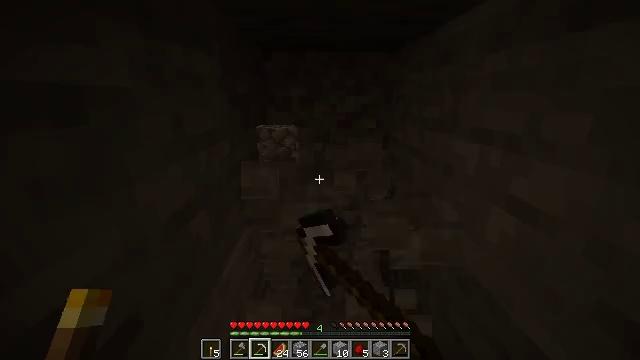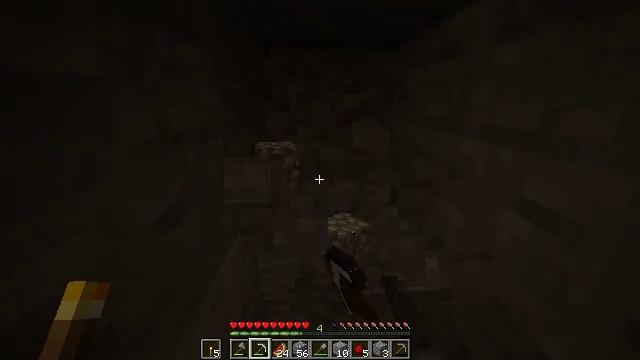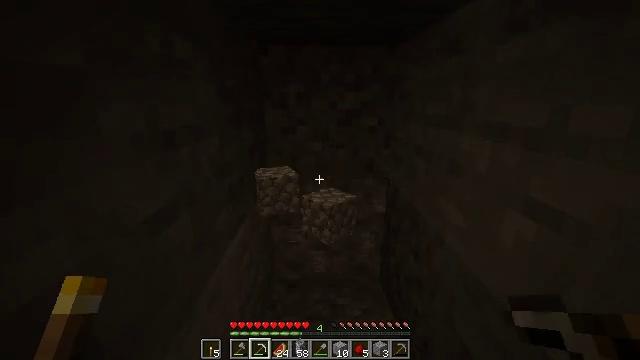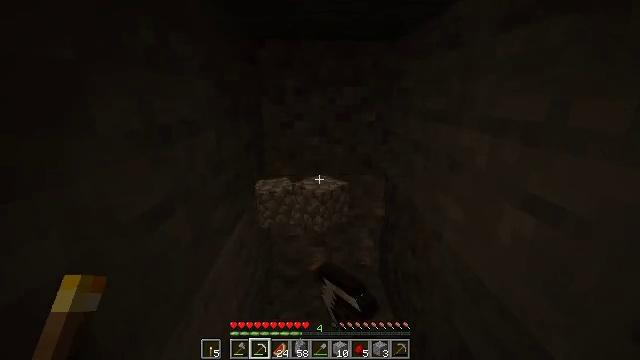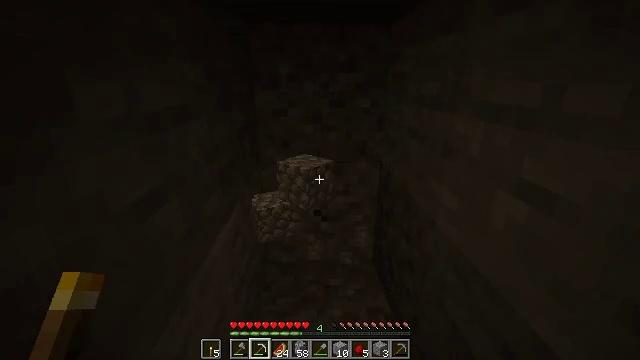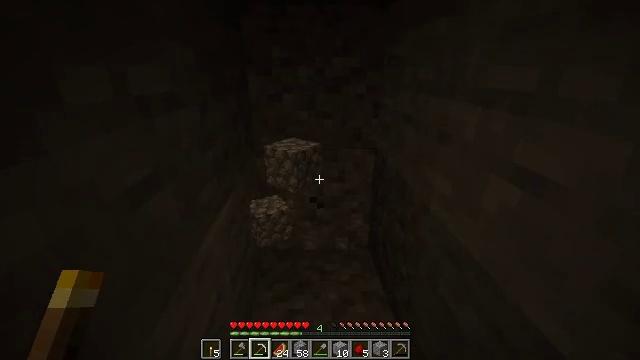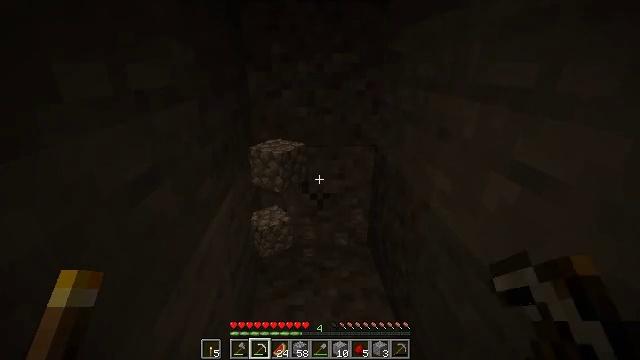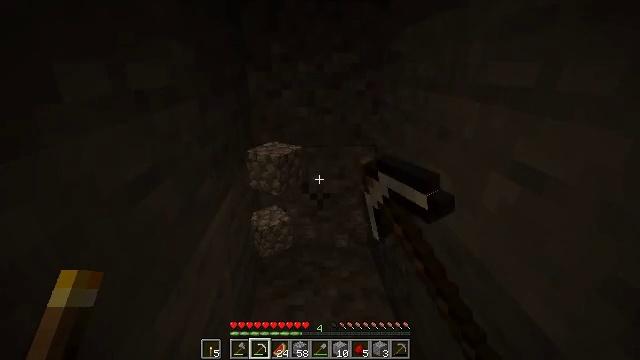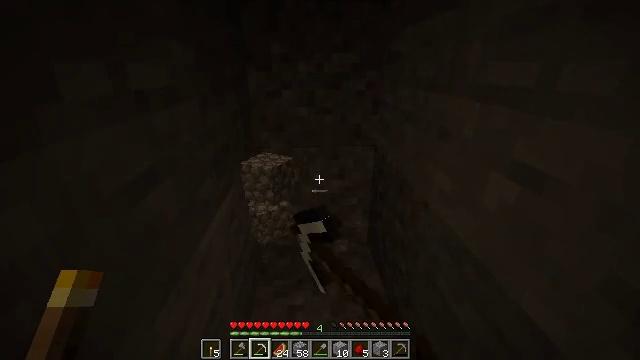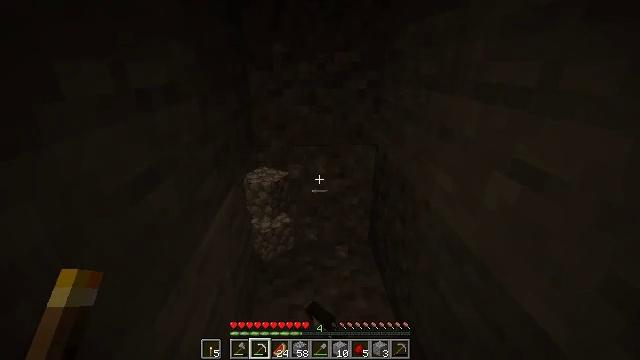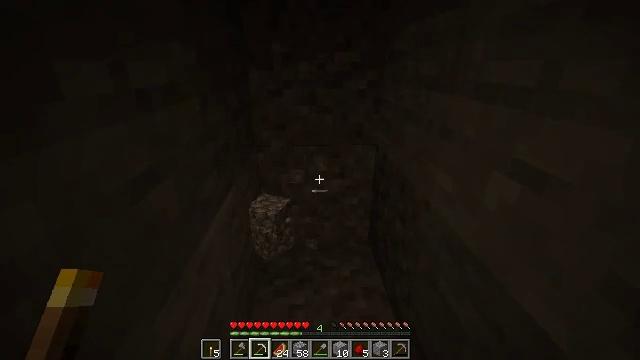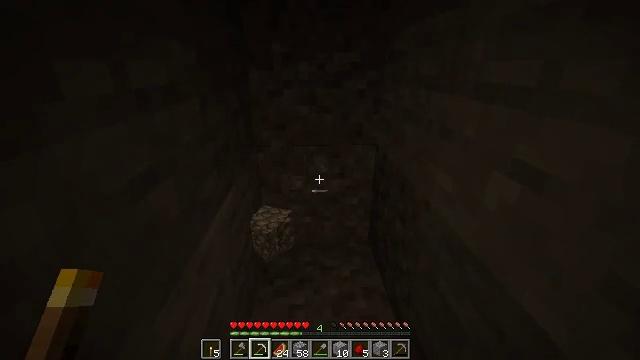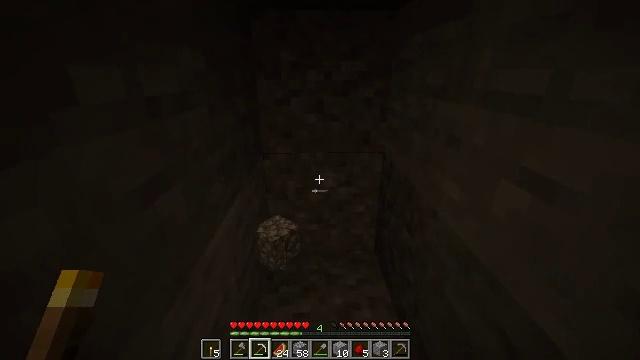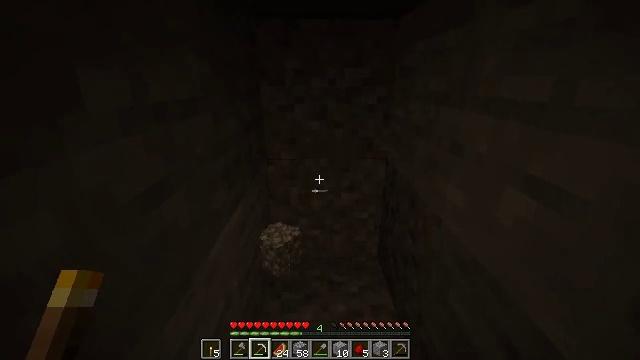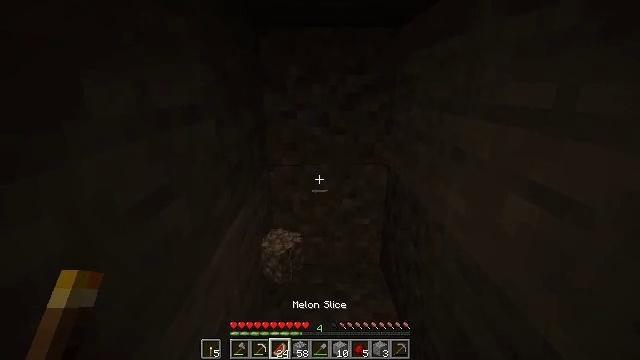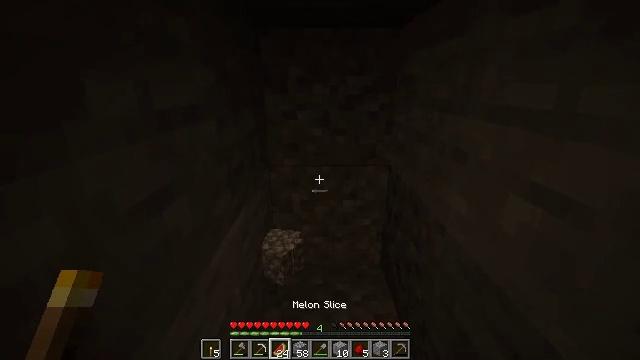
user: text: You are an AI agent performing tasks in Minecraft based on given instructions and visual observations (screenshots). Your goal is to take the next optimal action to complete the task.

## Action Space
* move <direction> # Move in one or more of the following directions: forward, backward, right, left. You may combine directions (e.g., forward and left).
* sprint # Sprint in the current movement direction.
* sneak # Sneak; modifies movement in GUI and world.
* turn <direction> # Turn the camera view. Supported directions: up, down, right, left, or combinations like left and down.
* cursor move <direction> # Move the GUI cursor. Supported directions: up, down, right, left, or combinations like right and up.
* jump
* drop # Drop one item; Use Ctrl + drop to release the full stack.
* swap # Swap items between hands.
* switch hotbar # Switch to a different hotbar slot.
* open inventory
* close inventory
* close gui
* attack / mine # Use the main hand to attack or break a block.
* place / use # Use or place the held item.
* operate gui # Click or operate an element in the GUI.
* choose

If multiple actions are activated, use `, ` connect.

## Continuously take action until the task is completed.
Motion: motion action
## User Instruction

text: Gather gravel by digging.
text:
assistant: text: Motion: attack / mine
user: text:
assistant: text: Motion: attack / mine
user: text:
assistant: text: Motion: attack / mine
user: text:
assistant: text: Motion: turn right and down, attack / mine
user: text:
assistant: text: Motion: turn right and down, attack / mine
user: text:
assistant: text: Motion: attack / mine
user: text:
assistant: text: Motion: attack / mine
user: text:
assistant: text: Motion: no_op
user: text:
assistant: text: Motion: no_op
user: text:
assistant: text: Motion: no_op
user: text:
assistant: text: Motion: no_op
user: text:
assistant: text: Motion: turn left and up
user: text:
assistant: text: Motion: turn up
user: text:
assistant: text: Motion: turn up
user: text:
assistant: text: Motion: no_op
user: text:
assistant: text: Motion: no_op
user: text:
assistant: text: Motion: no_op
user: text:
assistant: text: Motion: no_op
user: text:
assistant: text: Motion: no_op
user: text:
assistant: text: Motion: no_op
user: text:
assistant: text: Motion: no_op
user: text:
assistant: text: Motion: no_op
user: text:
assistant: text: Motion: no_op
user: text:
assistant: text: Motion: no_op
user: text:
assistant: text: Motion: turn up
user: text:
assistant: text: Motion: turn up
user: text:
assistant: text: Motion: attack / mine
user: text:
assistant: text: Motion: attack / mine
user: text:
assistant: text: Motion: attack / mine
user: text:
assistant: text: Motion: attack / mine